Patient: sex F, age 77
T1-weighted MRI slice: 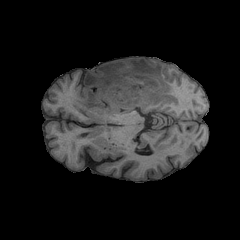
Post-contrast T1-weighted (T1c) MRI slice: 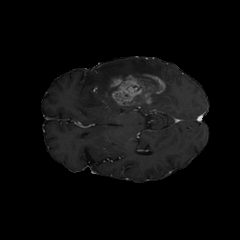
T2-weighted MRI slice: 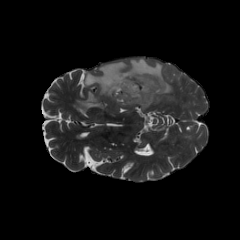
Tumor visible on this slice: yes
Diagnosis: Glioblastoma, IDH-wildtype
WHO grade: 4